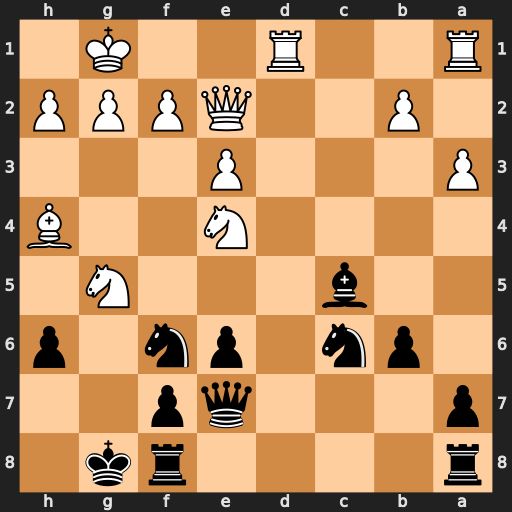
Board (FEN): r4rk1/p3qp2/1pn1pn1p/2b3N1/4N2B/P3P3/1P2QPPP/R2R2K1
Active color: b
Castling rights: -
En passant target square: -
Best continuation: Nxe4 Nxe4 Qxh4 Nxc5 bxc5